Question: I'm learning AngularJS.
I created a page 'index.html' (code see below), which is supposed to display data of the 'product' variable defined in the 'store' module (file 'app.js' below). It worked fine, until I added the Reviews section. Thereafter, placeholder substitution stopped to work (instead of '{{product.name}}', the actual product name should be displayed).

But I can't figure out, what exactly is wrong now.
How can I debug this code (find out the reason, why all of a sudden no data are displayed) ?
'''
(function(){
var app = angular.module('store', [ ]);
app.controller('StoreController', function(){
this.products = gems;
});
app.controller('PanelController', function(){
this.tab = 1;
this.selectTab = function(setTab) {
this.tab = setTab;
};
this.isSelected = function(checkTab) {
return this.tab === checkTab;
}
});
var gems = [
{
name: "Dodecahedron",
price: 2,
description: 'Some description',
canPurchase: true,
images : [
{
full: 'img01.jpg',
thumb: 'img01.jpg'
},
{
full: 'img02.jpg',
thumb: 'img02.jpg'
},
{
full: 'img03.jpg',
thumb: 'img03.jpg'
},
],
reviews = [
{
stars: 5,
body: "I love this product!",
author: "joe@thomas.com"
},
{
stars: 1,
body: "I hate this product!",
author: "mike@thomas.com"
},
]
},
{
name: "Pentagonal Gem",
price: 5.95,
description: 'Some description 2',
canPurchase: false,
images : [
{
full: 'img04.jpg',
thumb: 'img04.jpg'
},
{
full: 'img05.jpg',
thumb: 'img05.jpg'
},
{
full: 'img06.jpg',
thumb: 'img06.jpg'
},
]
}
]
})();
'''
'''
<!DOCTYPE html>
<html ng-app="store">
<head>
<link rel="stylesheet" type="text/css" href="css/bootstrap.min.css"/>
</head>
<body ng-controller="StoreController as store">
<script type="text/javascript" src="js/angular.min.js"></script>
<script type="text/javascript" src="js/app.js"></script>
<div ng-repeat="product in store.products">
<h1>{{product.name}}</h1>
<section ng-init="tab = 1" ng-controller="PanelController as panel">
<ul class="nav nav-pills">
<li ng-class="{ active:panel.isSelected(1) }">
<a href ng-click="panel.selectTab(1)">Description</a>
</li>
<li ng-class="{ active:panel.isSelected(2) }">
<a href ng-click="panel.selectTab(2)">Specifications</a>
</li>
<li ng-class="{ active:panel.isSelected(3) }">
<a href ng-click="panel.selectTab(3)">Reviews</a>
</li>
</ul>
<div class="panel" ng-show="panel.isSelected(1)">
<h4>Description</h4>
<p>{{product.description}}</p>
</div>
<div class="panel" ng-show="panel.isSelected(2)">
<h4>Specifications</h4>
<blockquote>None yet</blockquote>
</div>
<div class="panel" ng-show="panel.isSelected(3)">
<h4>Reviews</h4>
<blockquote ng-repeat="review in product.reviews">
<b>Stars: {{review.stars}}</b>
{{review.body}}
<cite>by: {{review.author}}</cite>
None yet
</blockquote>
</div>
</section>
<h2>{{product.price | currency}}</h2>
<img ng-src="img/{{product.images[0].full}}"/>
<button ng-show="product.canPurchase">Add to cart</button>
</div>
</body>
</html>
'''
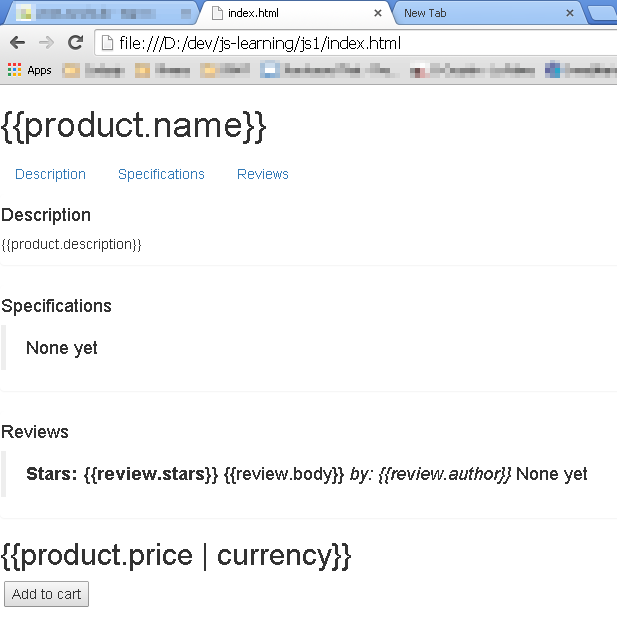
Answer: Most of errors go to browser console. Also there are several techniques for custom errors handing, <URL> one, which describes several other code guards for common Angular pitfalls.
In your particular case definition of 'reviews = [' is not correct.